Question: When I get ready to send out my IPA through TestFlight, I reach the Build Permissions list as expected. This is the screen that has usernames for you to choose for distribution.

Some of those names are grayed out and I cannot select them. I'm pretty sure they're in my provisioning profile and that I've uploaded their UDID.
How do I enable them?
Edit: alternately, I've heard that it's possible to superimpose a provisioning profile/distribution list after an app has been distributed. Since I just want to get my app out to my testers ASAP, is that an option here for sending the app to the disabled folks? Would get spammed a second time, in that case?
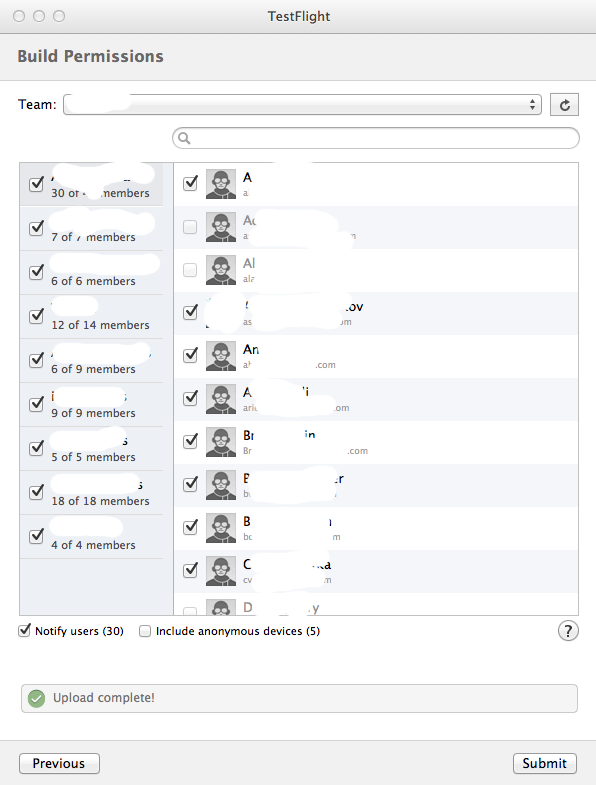
Answer: Your provisioning profile has a list of devices associated with it. TestFlight grays out team members who don't have a device that's part of that list. This means, in the iOS Dev Center, you need to update your provisioning profile's list of devices (just check that entry) or even add the device to your dev account's master device list if needed.
Also, super-imposing a provisioning profile via TestFlight has never worked for me to update the original device list in the profile.